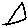
Label: triangle